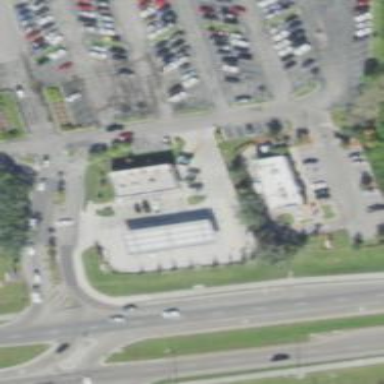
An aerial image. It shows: Convenience shop.